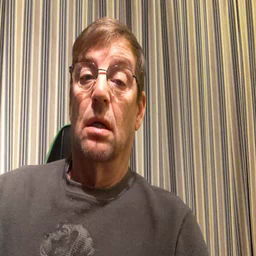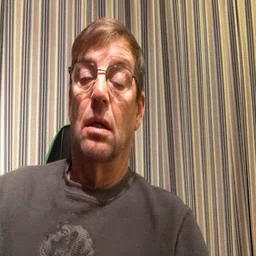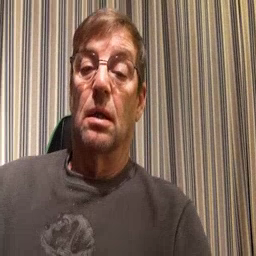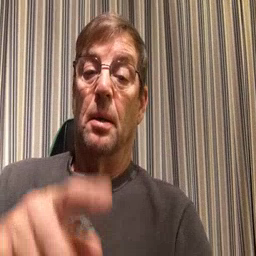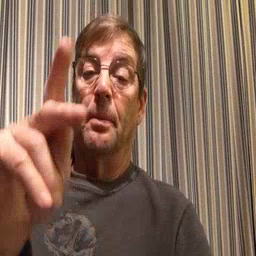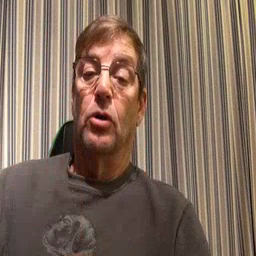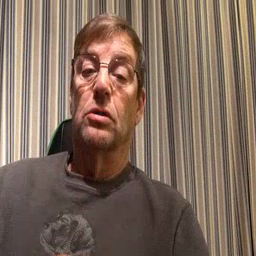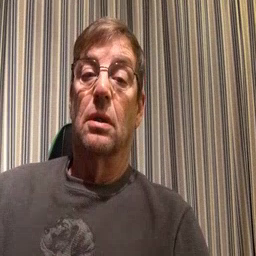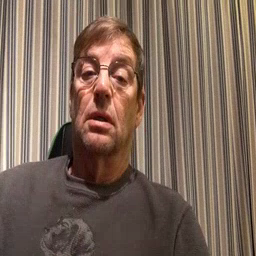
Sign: person